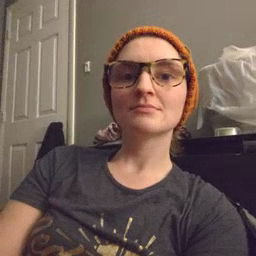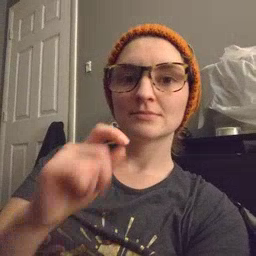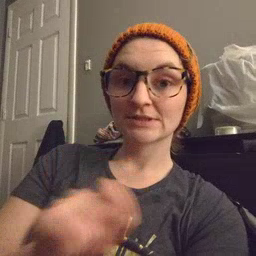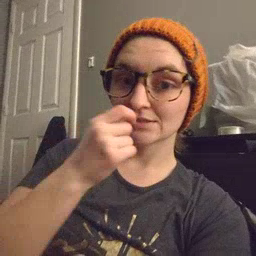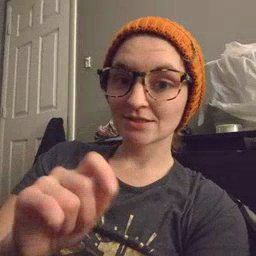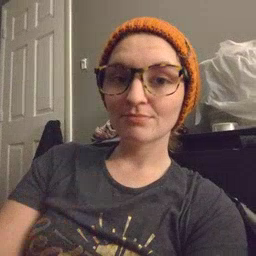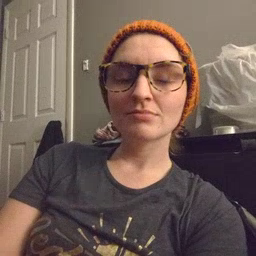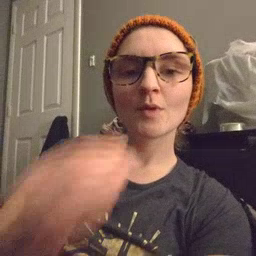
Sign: pen